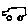
Label: car